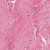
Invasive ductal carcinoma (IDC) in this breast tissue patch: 1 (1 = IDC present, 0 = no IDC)